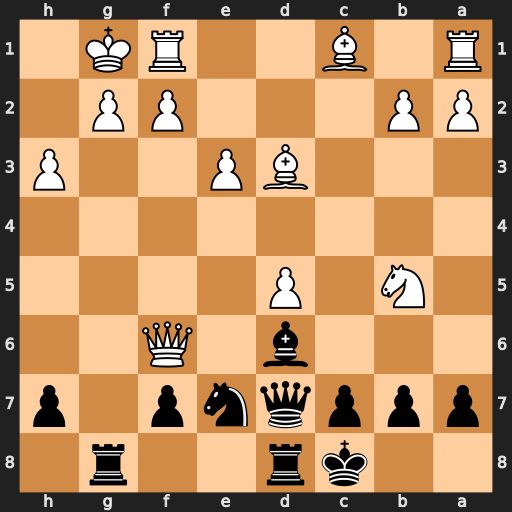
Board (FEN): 2kr2r1/pppqnp1p/3b1Q2/1N1P4/8/3BP2P/PP3PP1/R1B2RK1
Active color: b
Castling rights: -
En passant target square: -
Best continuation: Qxh3 Nxd6+ Rxd6 Be4 Rxf6